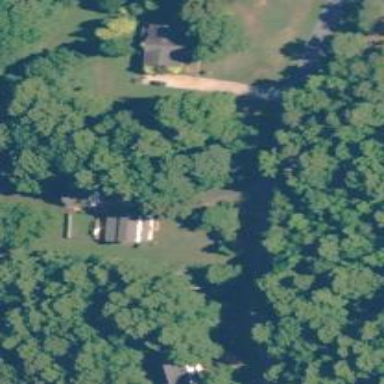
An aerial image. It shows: Driveway.